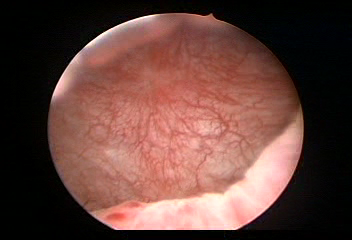
Modality: WLC
Class: Normal mucosa
Bladder cancer association: No